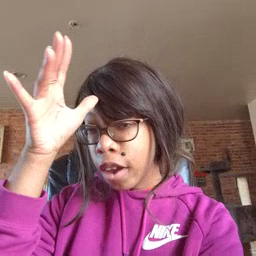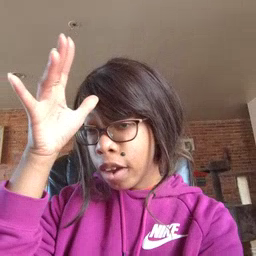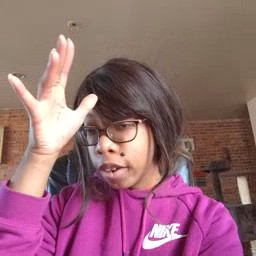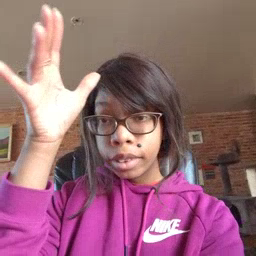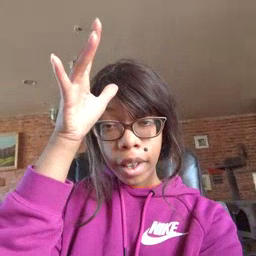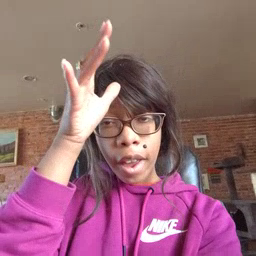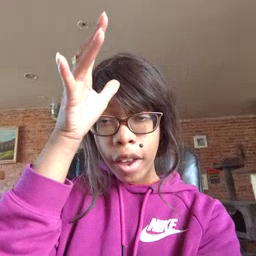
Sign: dad